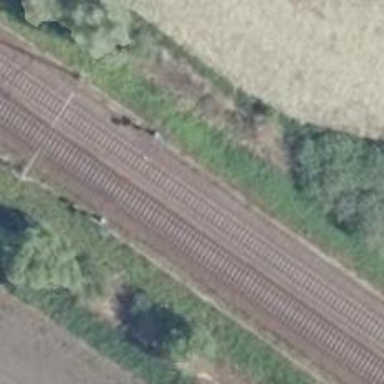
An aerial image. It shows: Railway signal.